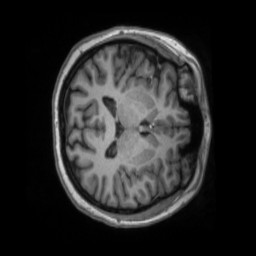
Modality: T1w
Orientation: axial
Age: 45
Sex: female
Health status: ill
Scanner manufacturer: siemens
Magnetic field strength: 3 T
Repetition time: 2.2 s
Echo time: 0.00157 s